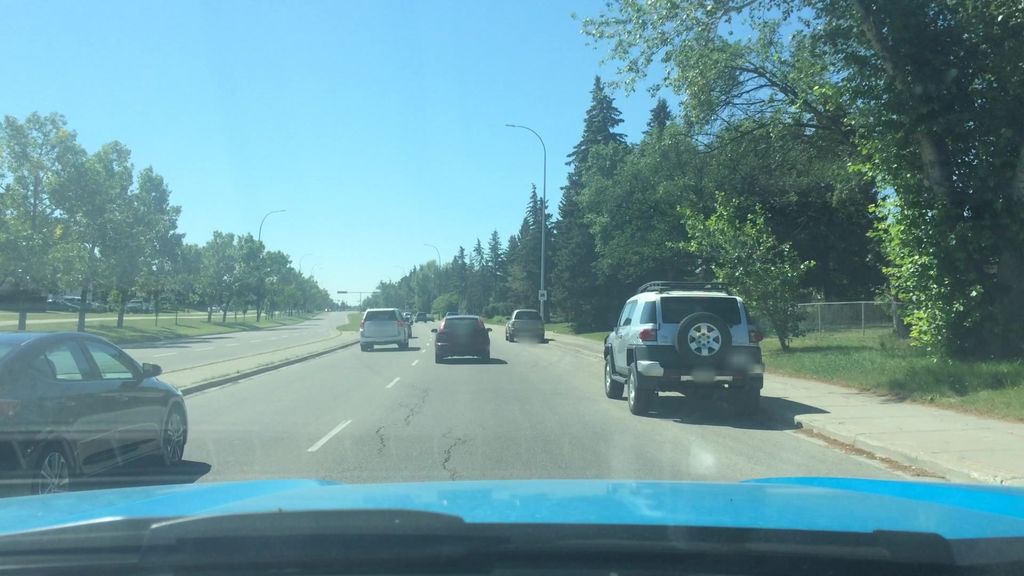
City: calgary